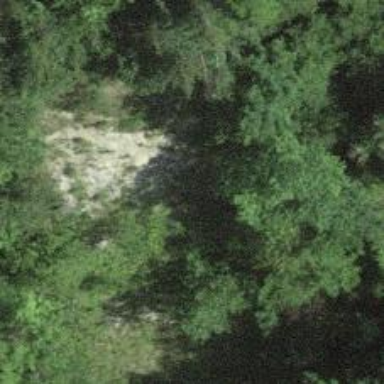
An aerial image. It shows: Natural cliff.